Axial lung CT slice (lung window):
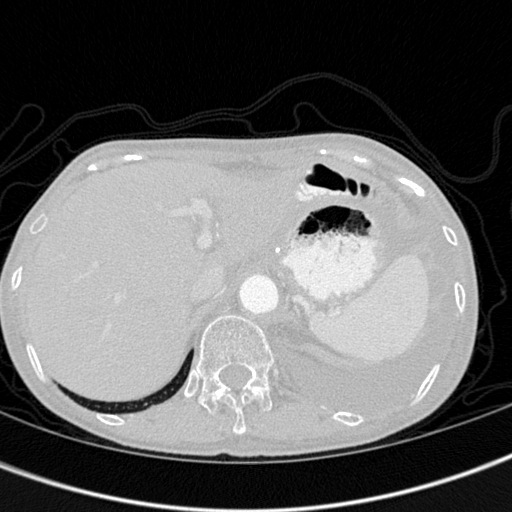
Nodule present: no